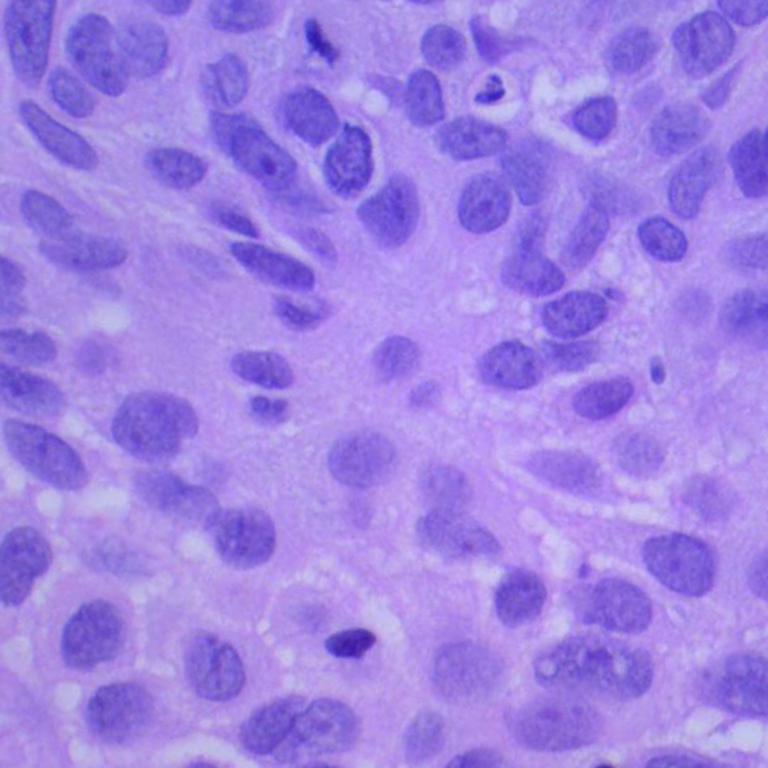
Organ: lung
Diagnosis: squamous carcinomas